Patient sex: F
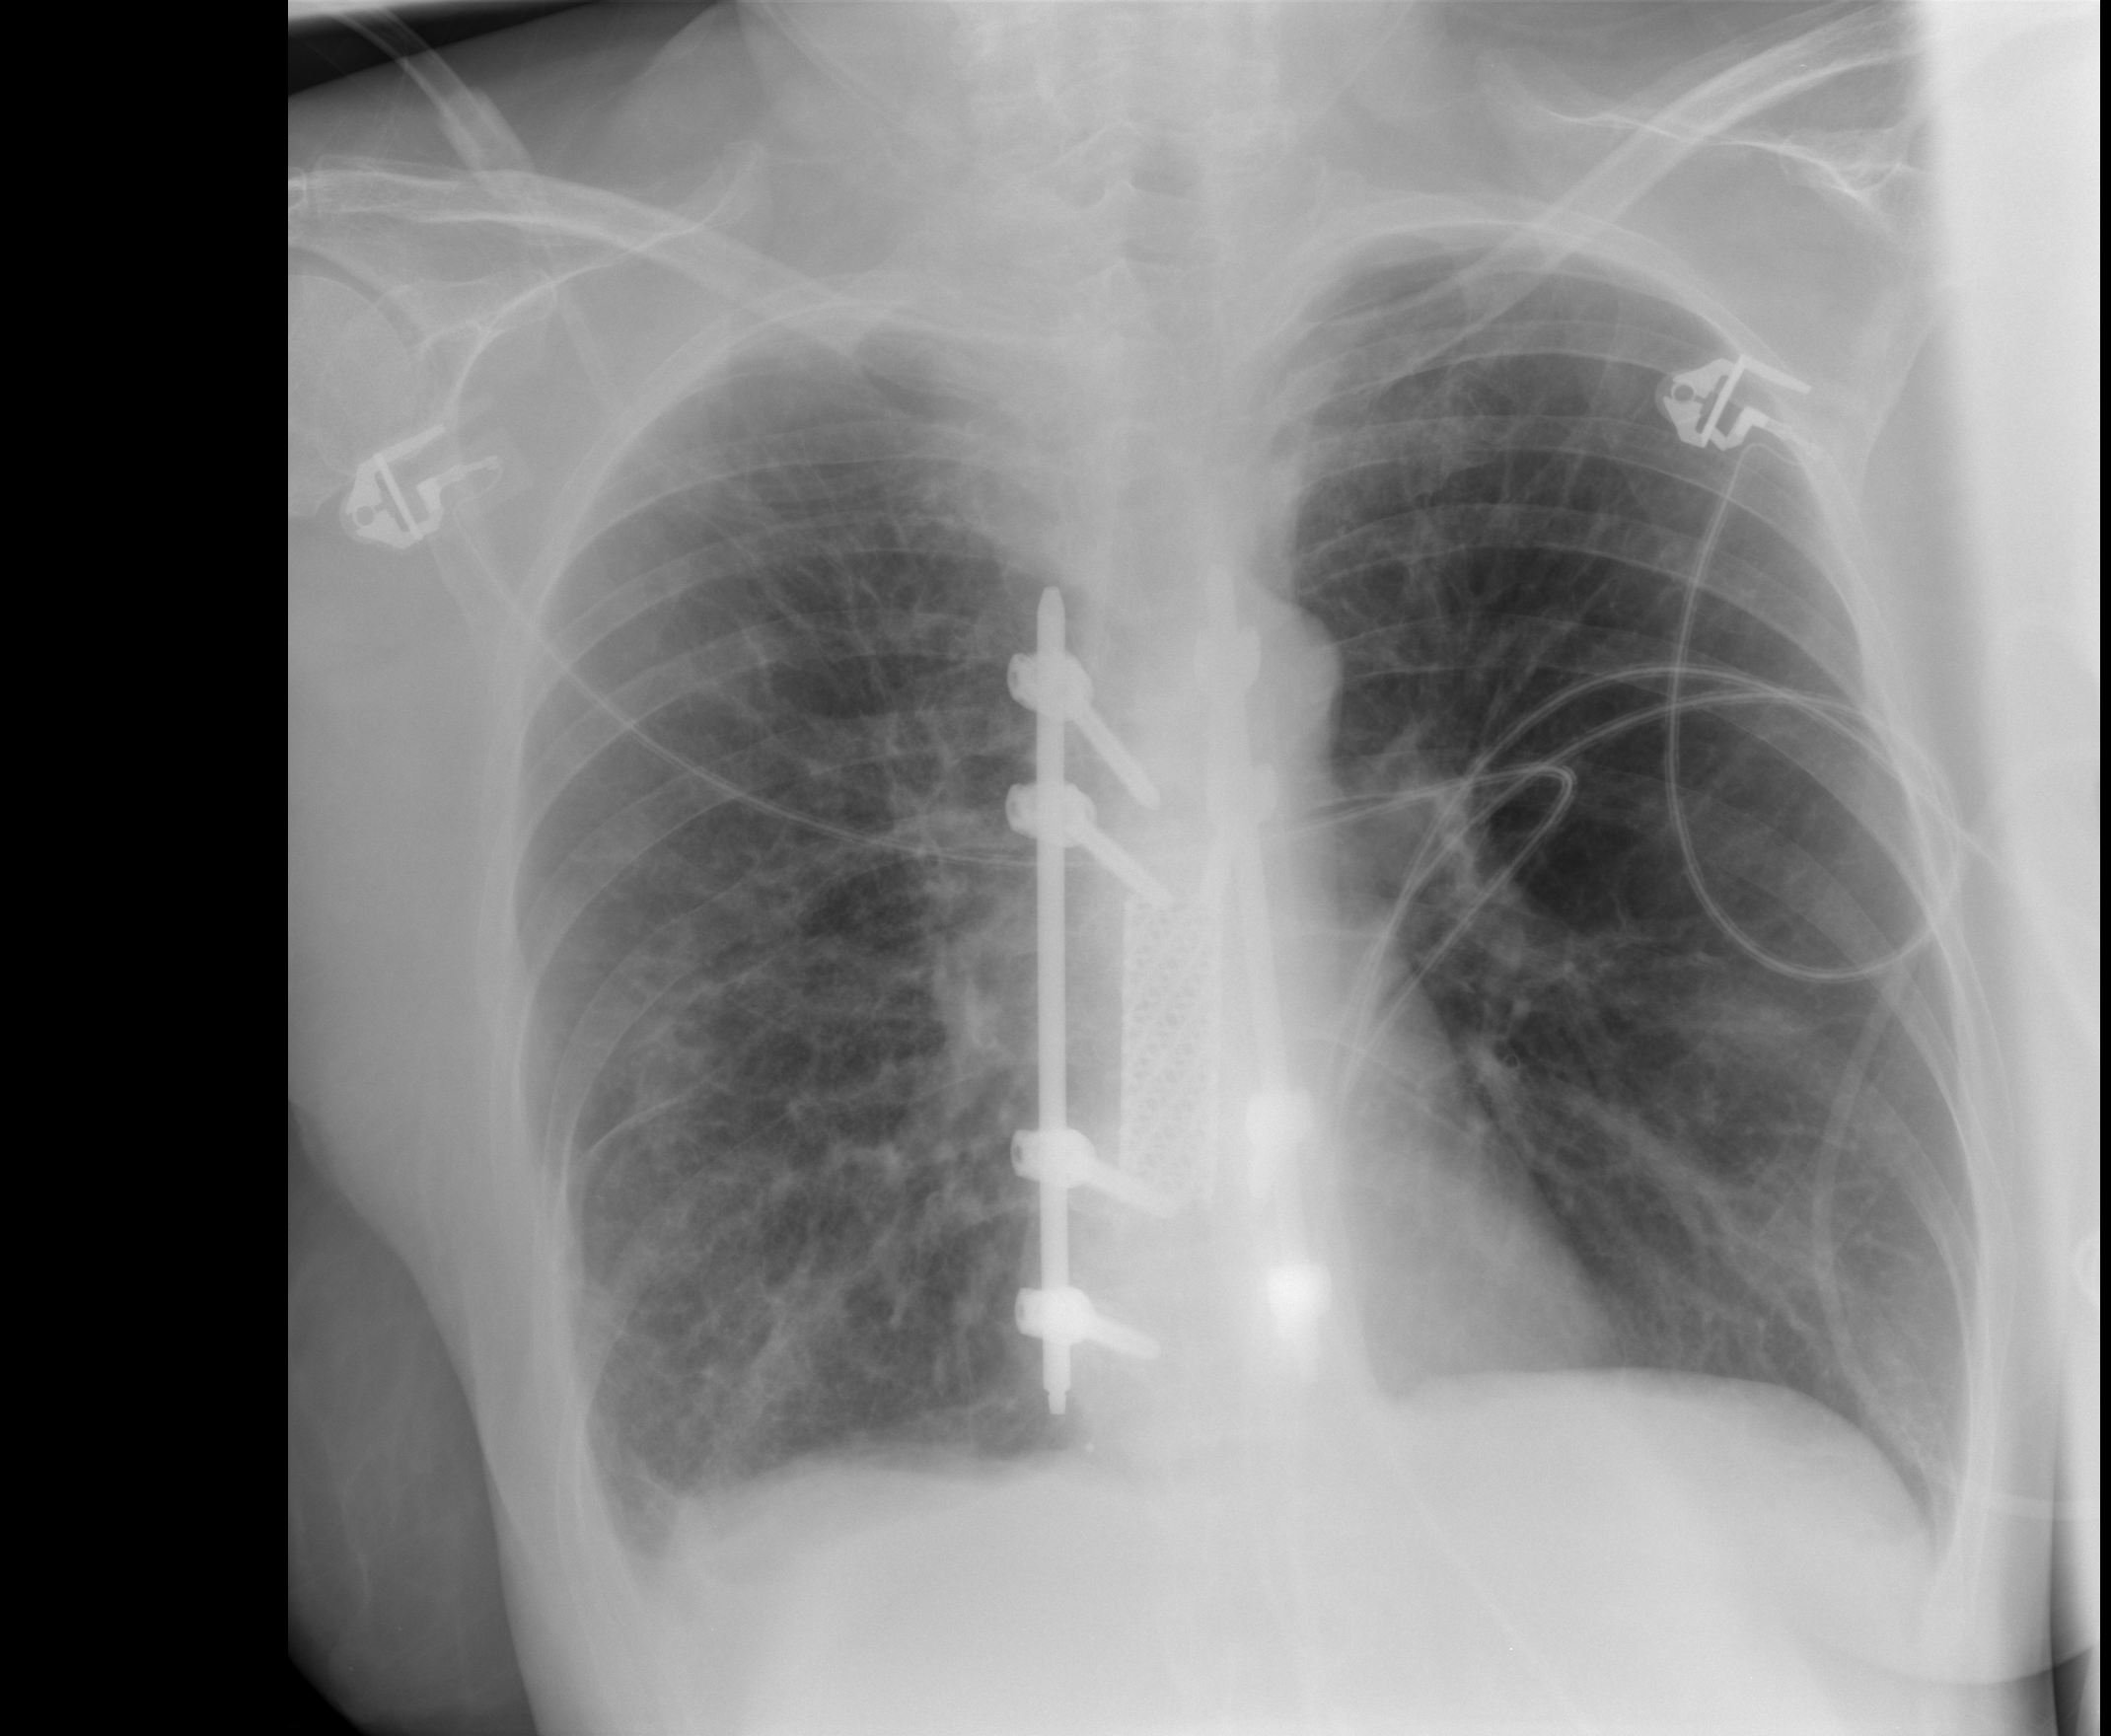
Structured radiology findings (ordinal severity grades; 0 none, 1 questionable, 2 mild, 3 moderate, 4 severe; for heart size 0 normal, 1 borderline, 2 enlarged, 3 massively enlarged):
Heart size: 0
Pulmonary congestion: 0
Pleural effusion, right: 1
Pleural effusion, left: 0
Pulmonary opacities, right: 1
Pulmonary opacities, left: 0
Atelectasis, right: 2
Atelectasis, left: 0